Field crop: maize
Growth stage: 1
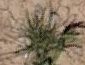
Species: salsola